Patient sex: M
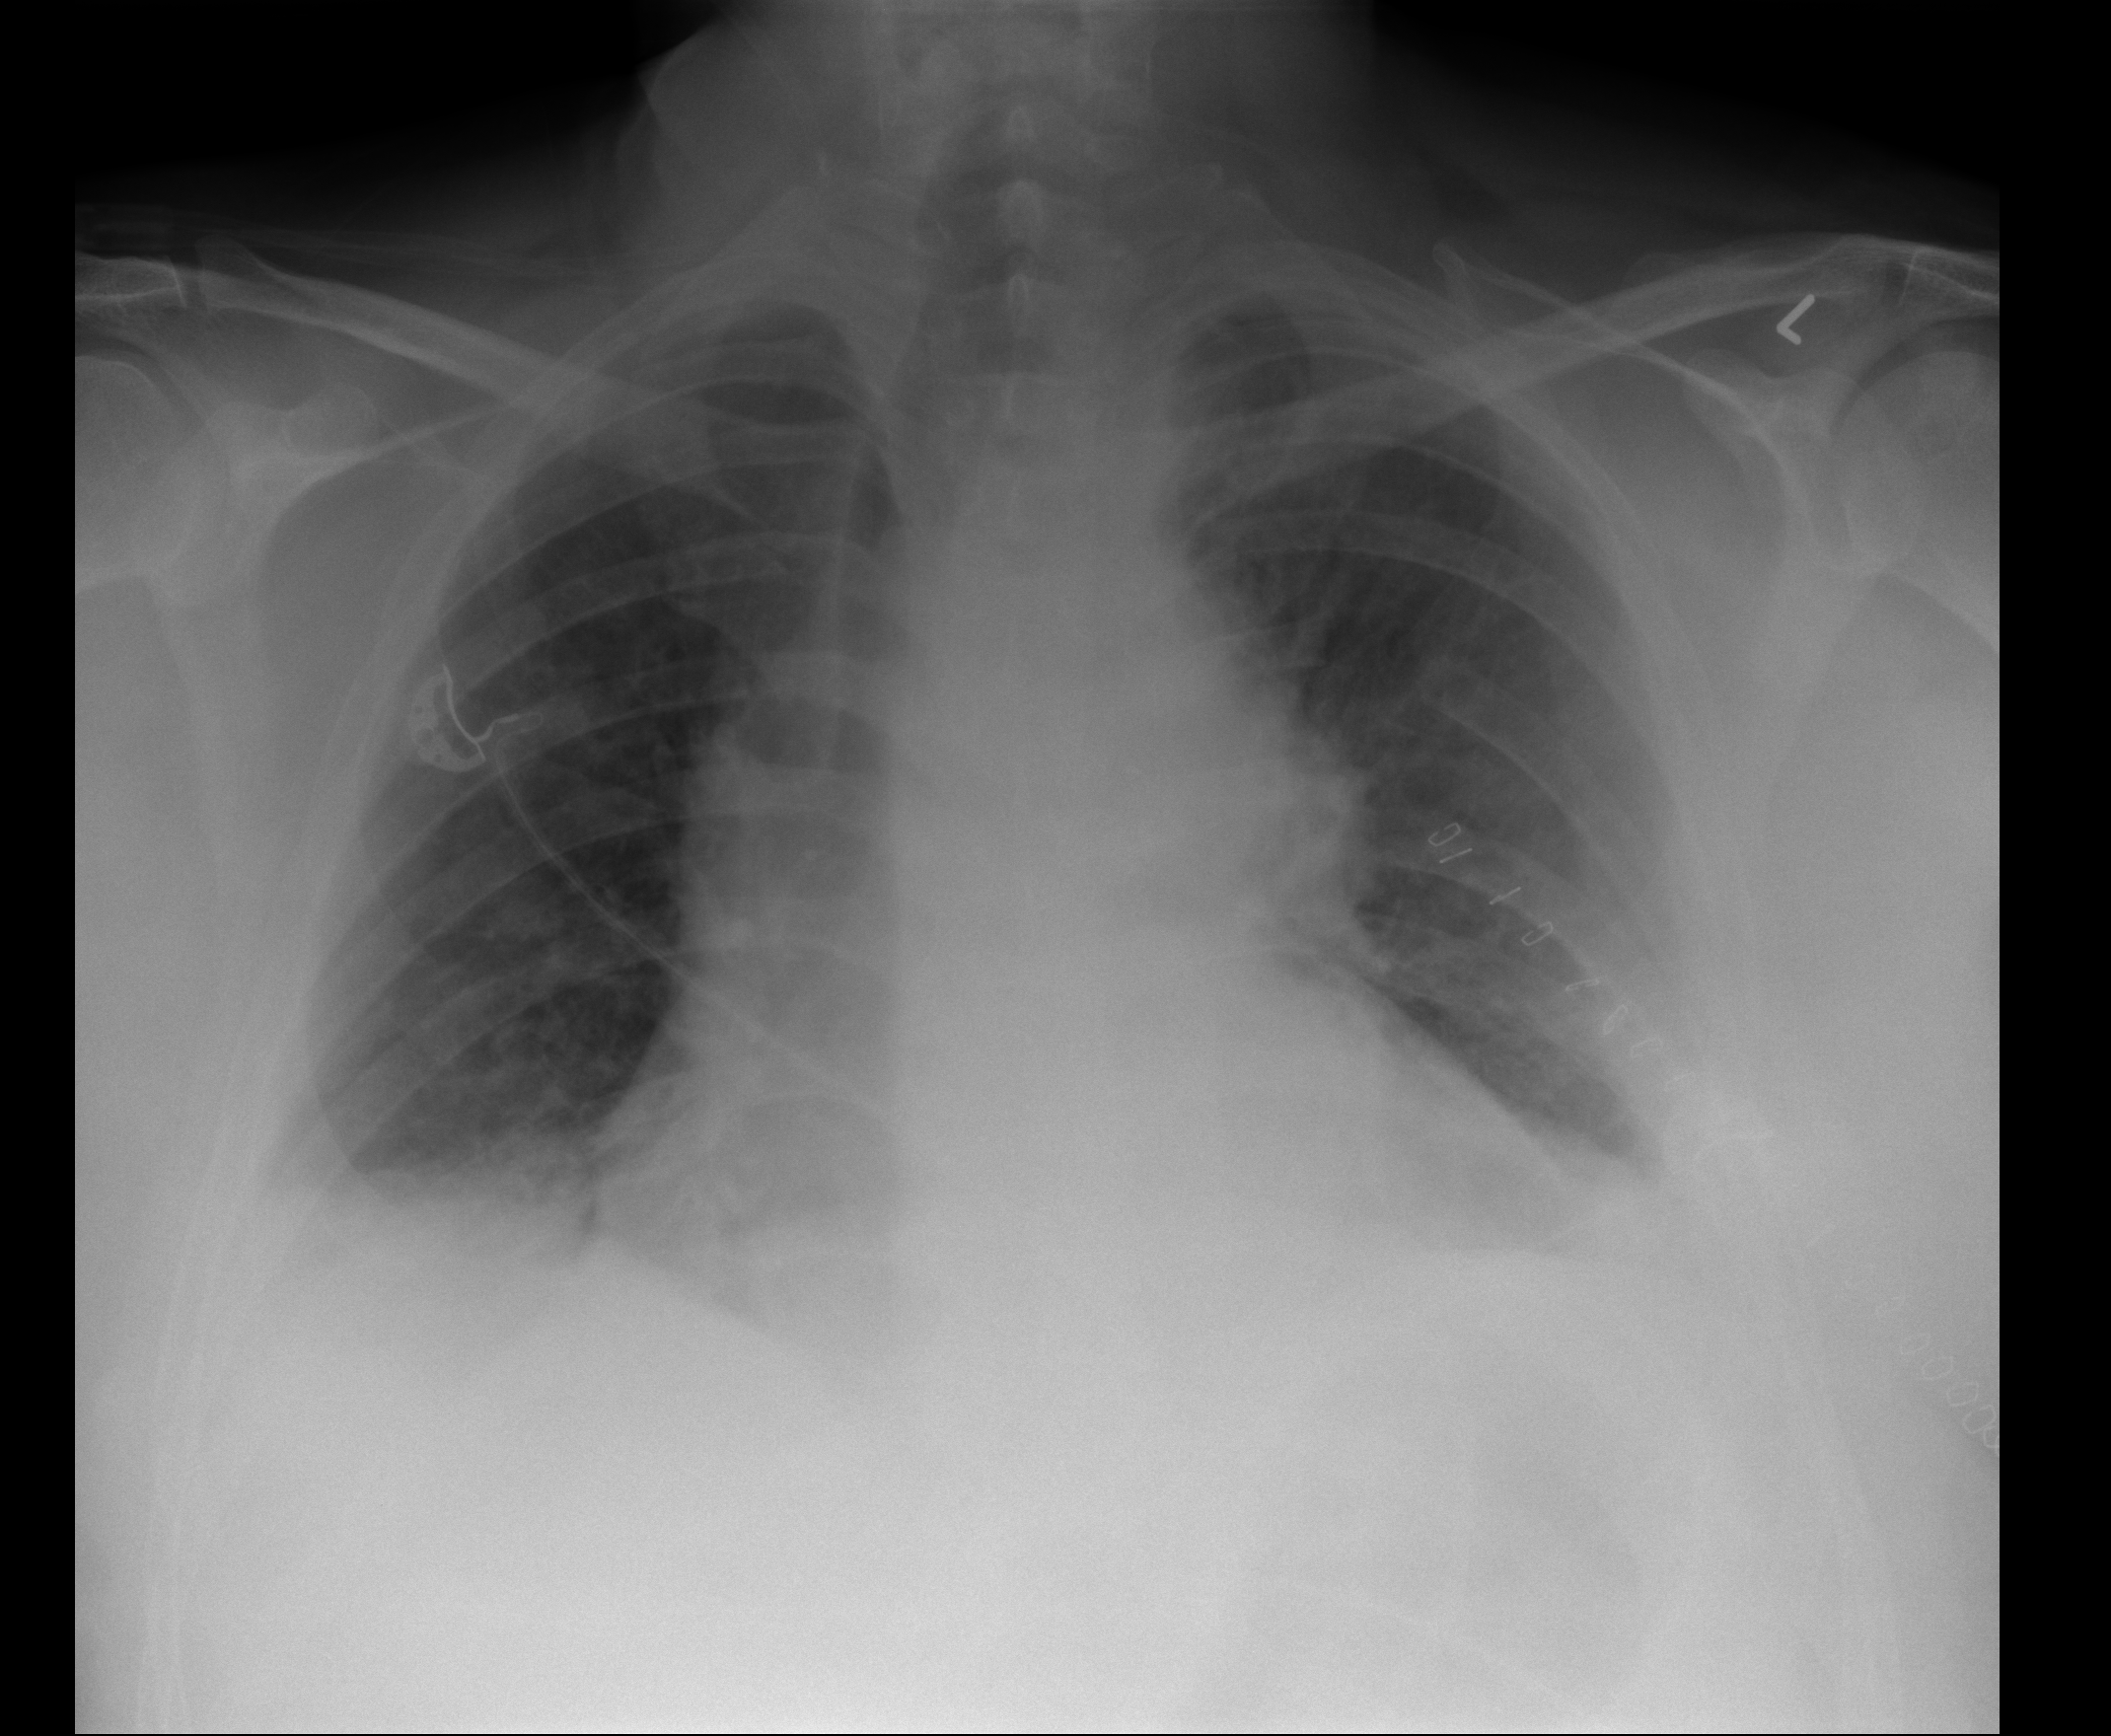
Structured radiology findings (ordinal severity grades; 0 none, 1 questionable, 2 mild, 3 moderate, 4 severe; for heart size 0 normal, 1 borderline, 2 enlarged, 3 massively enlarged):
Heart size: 2
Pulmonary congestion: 2
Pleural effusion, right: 2
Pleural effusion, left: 2
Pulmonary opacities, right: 2
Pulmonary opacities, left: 1
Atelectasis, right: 2
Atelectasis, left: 2